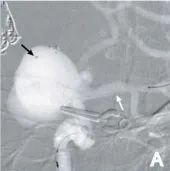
Stage 2. Semi-deploying PED, PED anchor point (white arrow), coil catheter position (black arrow).
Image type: radiology (mri)